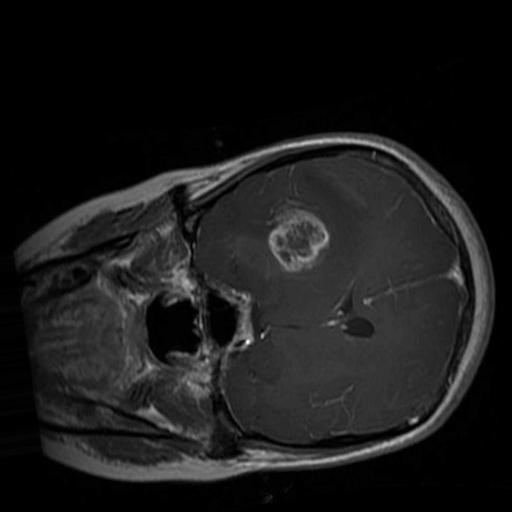
Label: brain_glioma